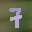
Label: 7